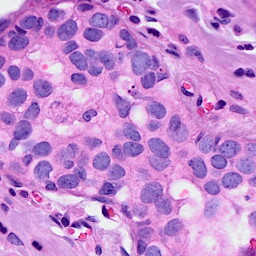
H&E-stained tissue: Breast